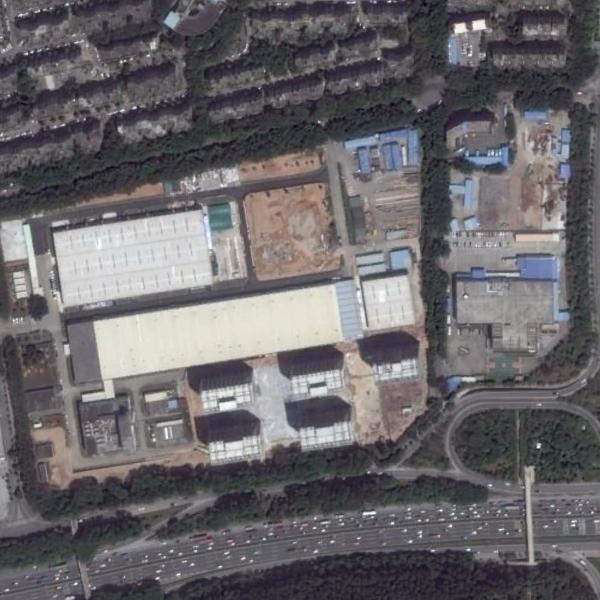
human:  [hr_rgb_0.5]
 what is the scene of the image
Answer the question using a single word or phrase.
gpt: dense residential